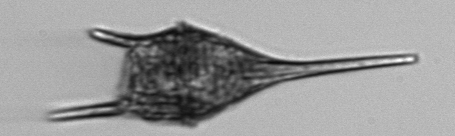
Label: Tripos_lineatus